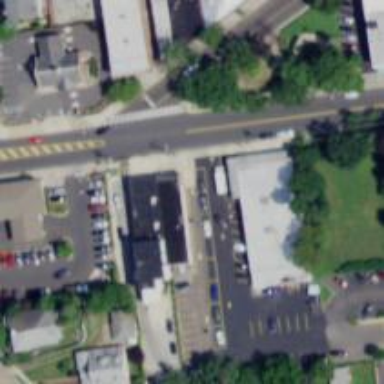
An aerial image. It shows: Post office.